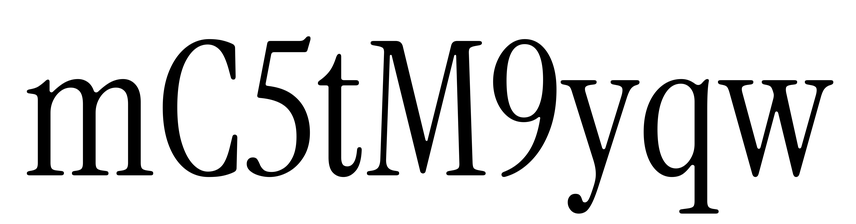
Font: InstrumentSerif-Regular